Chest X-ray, PA view. Patient: 26 years old, sex F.
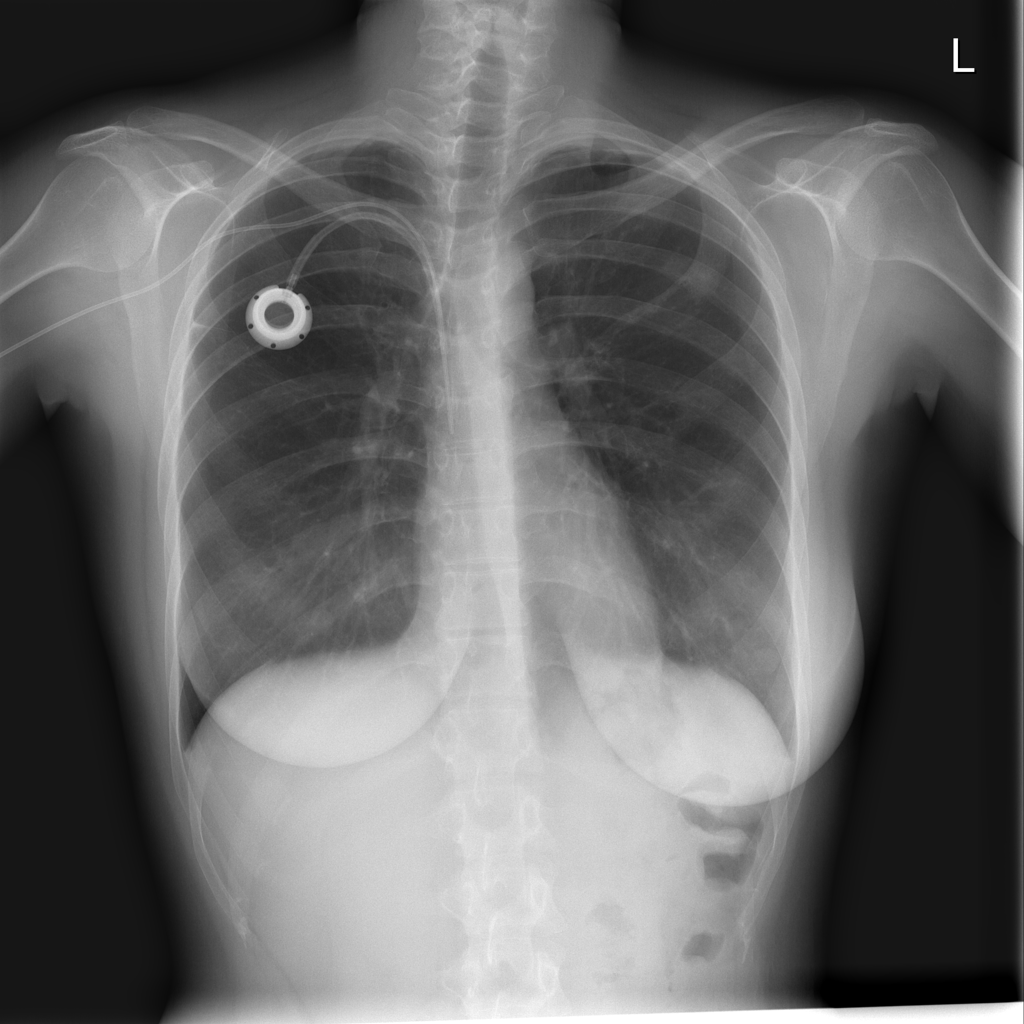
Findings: No Finding